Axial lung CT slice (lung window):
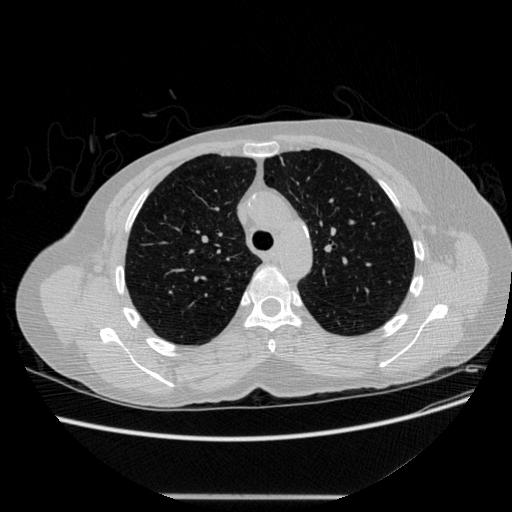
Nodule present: no